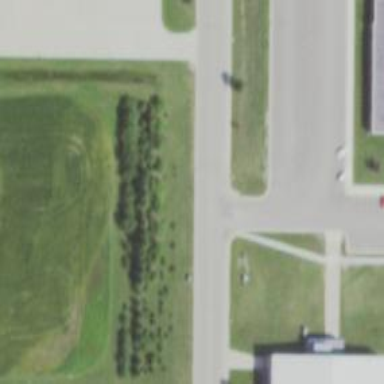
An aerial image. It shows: Entrance to school.